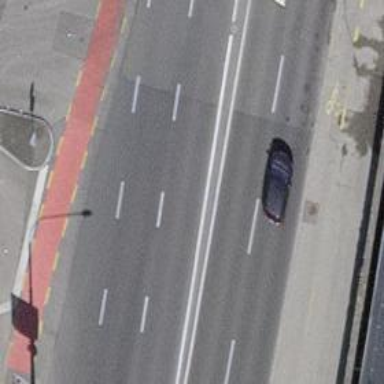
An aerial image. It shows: Primary highway with asphalt surface. There is cycle track on the right side.